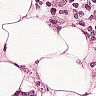
Metastatic tissue present: yes